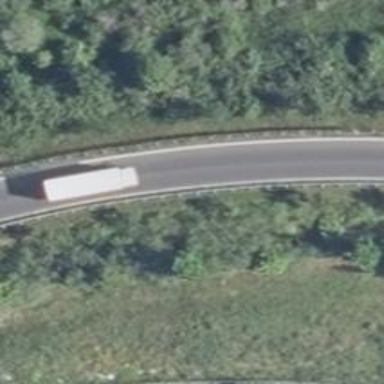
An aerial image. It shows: Motorway trunk link.